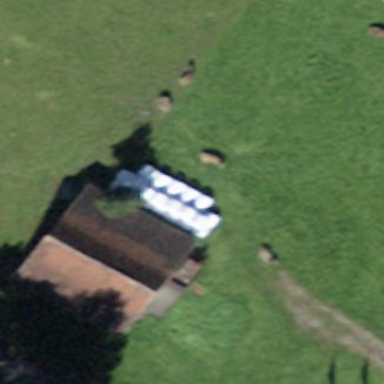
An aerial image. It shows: Shed building.